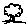
Label: tree